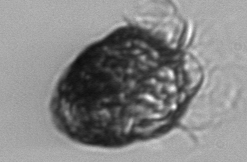
Label: Strombidium_capitatum